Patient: sex F, age 49
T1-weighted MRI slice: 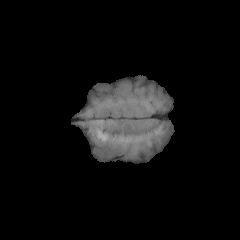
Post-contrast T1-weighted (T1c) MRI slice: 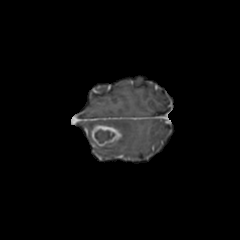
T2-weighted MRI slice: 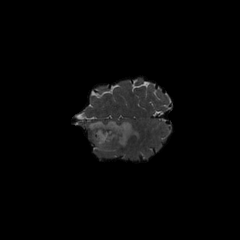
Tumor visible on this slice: yes
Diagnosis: Glioblastoma, IDH-wildtype
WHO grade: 4